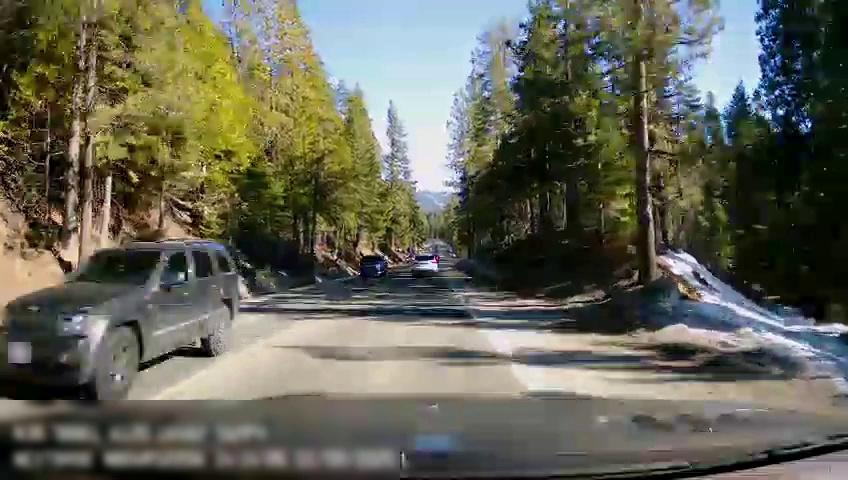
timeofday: Day
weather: Sunny
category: Drivable Space
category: Vehicles | SUV
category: Vehicles | SUV
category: Vehicles | SUV
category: Lanes | Current Lane